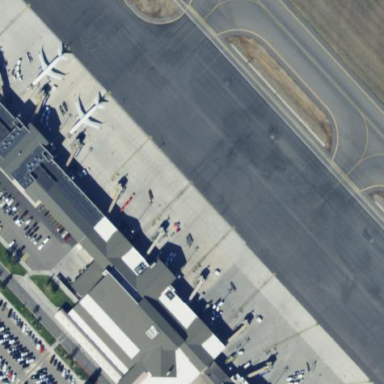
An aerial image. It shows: Apron at the airport.